Question: I'm having an issue with a standard ASP.NET portal.
Suppose that has a TextBox and a RequiredFieldValidator. I want the validator only shows the error message when I input a wrong format text.

However the current issue is even I haven't input nothing, it displays the message. After I type the correct text, it disappeared then.
My code:
'''
<tr>
<td>
*First Name:
</td>
<td>
<asp:TextBox runat="server" ID="FirstName" MaxLength="50" />
<asp:RequiredFieldValidator runat="server" ID="RequiredFieldValidator1" ControlToValidate="FirstName"
ErrorMessage="First Name is required." EnableClientScript="True" />
</td>
</tr>
<tr>
'''
The code behind is something like
'''
protected void Page_Load(object sender, EventArgs e)
{
Page.Validate();
if (!Page.IsPostBack)
{
// blah
}
}
'''
Thanks.
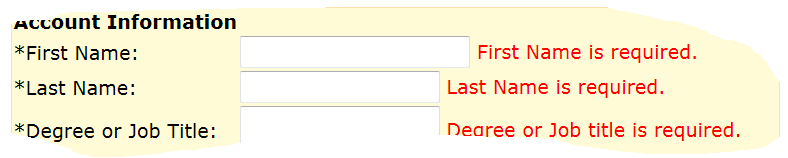
Answer: That's what the RequiredFieldValidator is to do. Use another type of validator such as a RegularExpressionValidator or a CustomValidator.
Also how do you define the correct format for a person's name?